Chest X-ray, AP view. Patient: 39 years old, sex F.
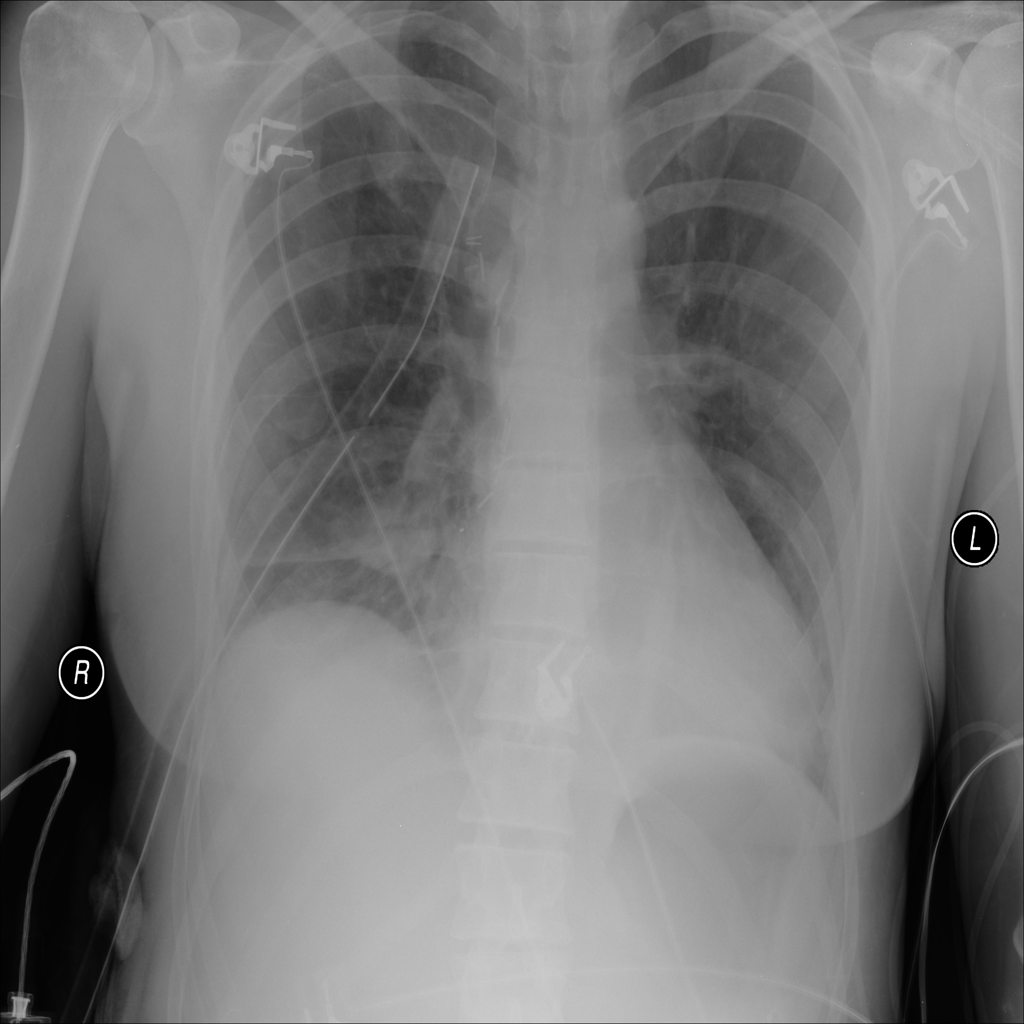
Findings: Atelectasis, Emphysema, Pneumothorax